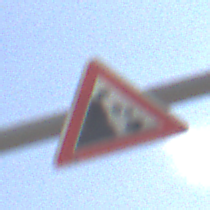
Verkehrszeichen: SteinschlagLinks
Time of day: Midday
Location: Outdoor (RoadRail)
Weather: PartlyCloudy
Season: NotSpecified
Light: Natural